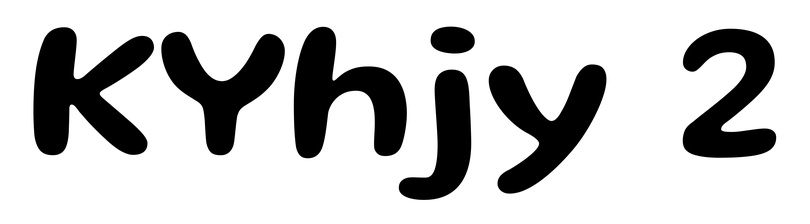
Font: Gluten_Medium